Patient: sex F, age 51
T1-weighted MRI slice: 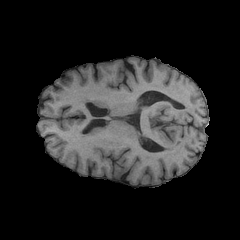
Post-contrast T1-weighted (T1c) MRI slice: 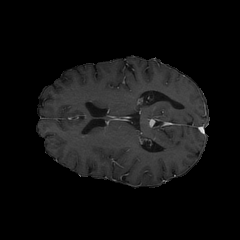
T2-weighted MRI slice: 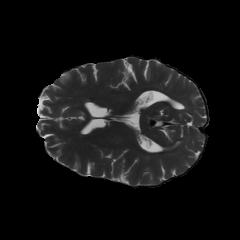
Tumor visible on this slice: no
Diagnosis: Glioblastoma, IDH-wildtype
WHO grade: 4